Aerial crown-view tile of a tropical tree (Barro Colorado Island, Panama), acquired 20250616:
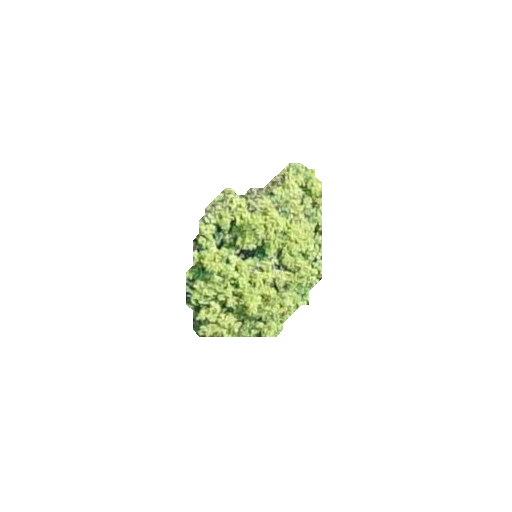
Species: Protium stevensonii
GBIF accepted scientific name: Tetragastris panamensis
Crown area: 25.912 m²